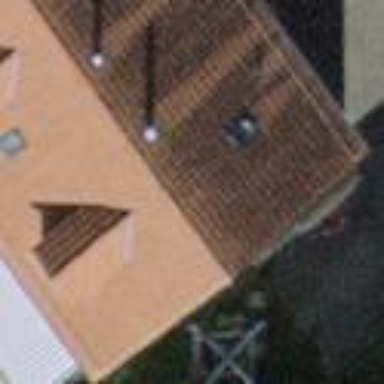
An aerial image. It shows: Gabled house with tile roof.